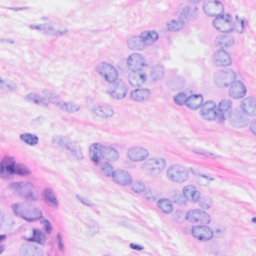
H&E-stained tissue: Breast